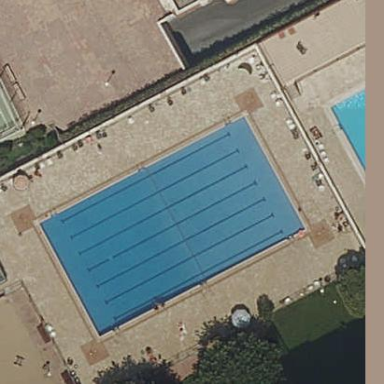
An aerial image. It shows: Swimming pool located in leisure land.